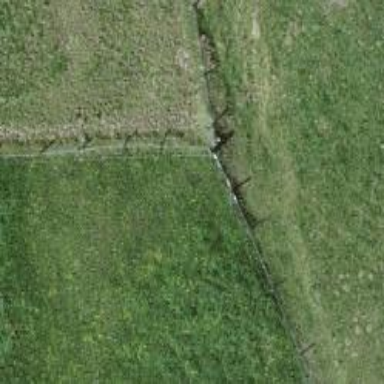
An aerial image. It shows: Fence.